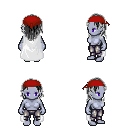
a pixel art fantasy rpg character, female body template, dark elf, purple skin, white cape, metal pants, gray long hairstyle, red bandana, four views (front, back, left, right), 2x2 character sprite sheet, small pixel art, hard edges, no anti-aliasing